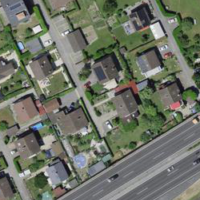
EUNIS habitat code: 57
Species observed at this site:
Impatiens parviflora